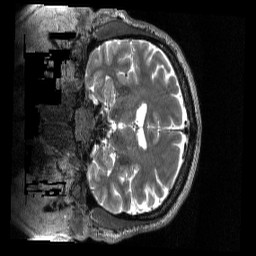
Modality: T2w
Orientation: coronal
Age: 65
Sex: male
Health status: healthy
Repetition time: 3.2 s
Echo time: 0.563 s